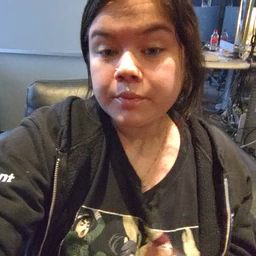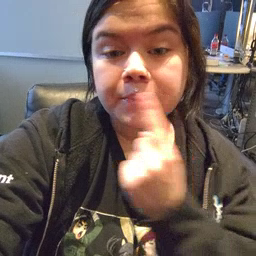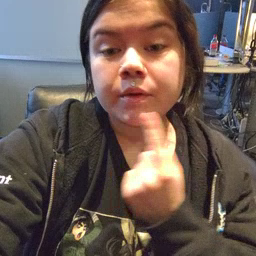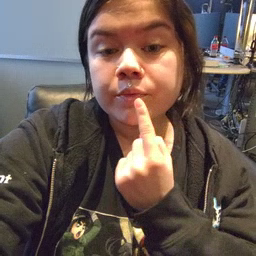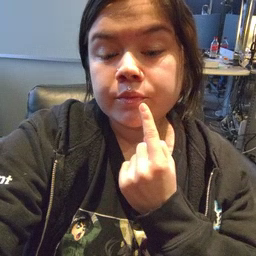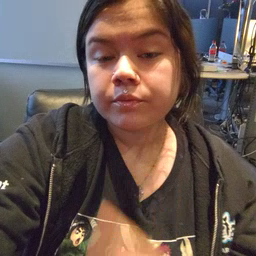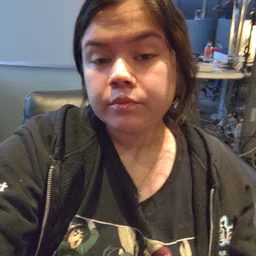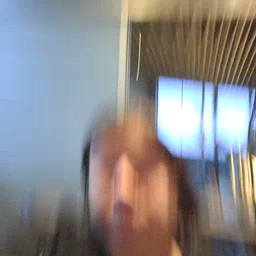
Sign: mouth